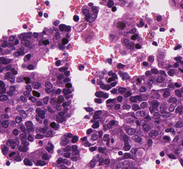
Tumor epithelial tissue: yes
Tumor-associated stroma tissue: no
Normal tissue: no